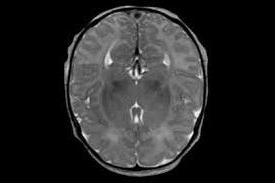
Label: notumor